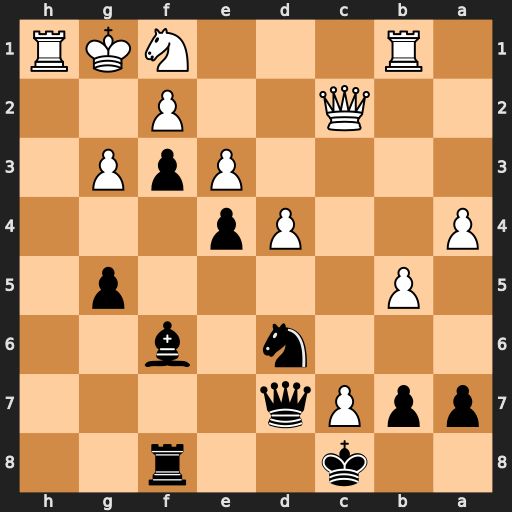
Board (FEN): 2k2r2/ppPq4/3n1b2/1P4p1/P2Pp3/4PpP1/2Q2P2/1R3NKR
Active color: b
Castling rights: -
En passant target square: -
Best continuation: Rh8 Rxh8+ Bxh8 Qxe4 Nxe4